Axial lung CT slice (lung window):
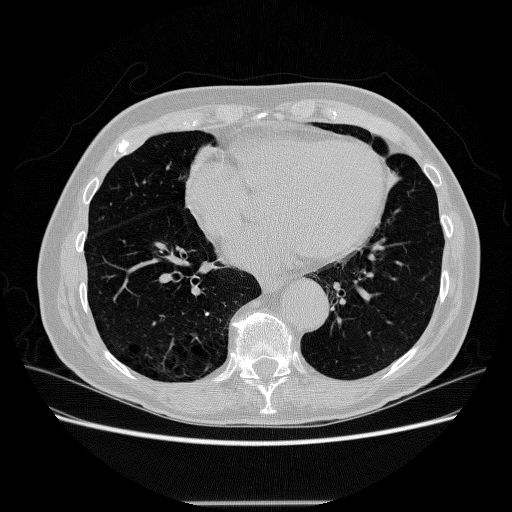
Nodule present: no